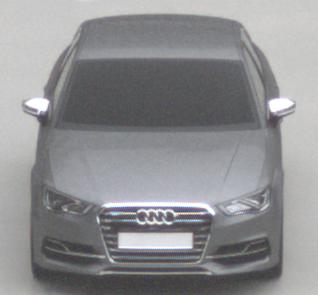
Make: Audi
Model: S3
Detailed model: 8V
Model produced from: 2013
Model produced until: 2020
Doors: 4
Color: gray
Road condition: wet road
Daytime: midday
Contrast: low contrast